Current action and preconditions to check: path_clear

Your task: For each precondition in the list above, predict whether it will hold at this action.

Consider the current scene as observed from the mobile robot's camera, and analyze the predicted future states of all dynamic agents (e.g., people, animals, vehicles, or any moving entities) within the NEXT SECOND.

IMPORTANT: Only answer "very likely" if you are absolutely certain—based on strong, clear evidence—that a dynamic agent will violate the precondition in the predicted future state. Do NOT answer "very likely" for unlikely, ambiguous, or low-probability risks.

Ask yourself for each precondition: Is there a high probability, with clear and convincing evidence, that the predicted future states of any dynamic agent will interfere with the predicted future state of the currently executing action within the NEXT SECOND, causing that precondition to fail?

Assess the risk level based on these predictions. Use "likely" or "very likely" if motions create a clear risk of interference.

Use "neutral" or "improbable" if agents are nearby but their predicted paths are clearly diverging or non-conflicting.

Failure Risk Categories: "very improbable", "improbable", "neutral", "likely", "very likely"

Answer Format: Output ONLY the probability_of_failure value from these categories: "very improbable", "improbable", "neutral", "likely", "very likely"

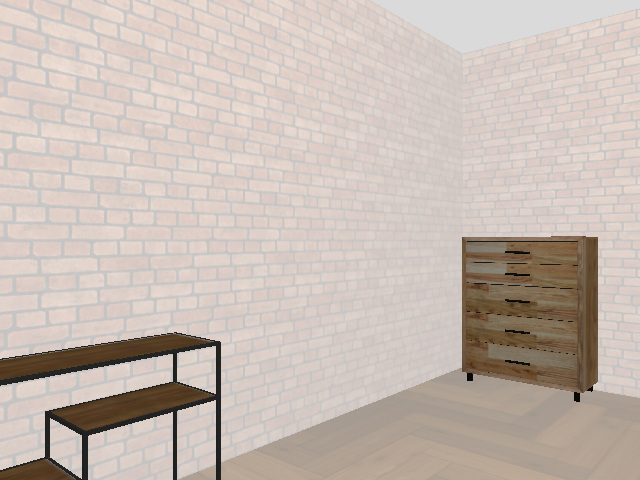

Answer: very improbable